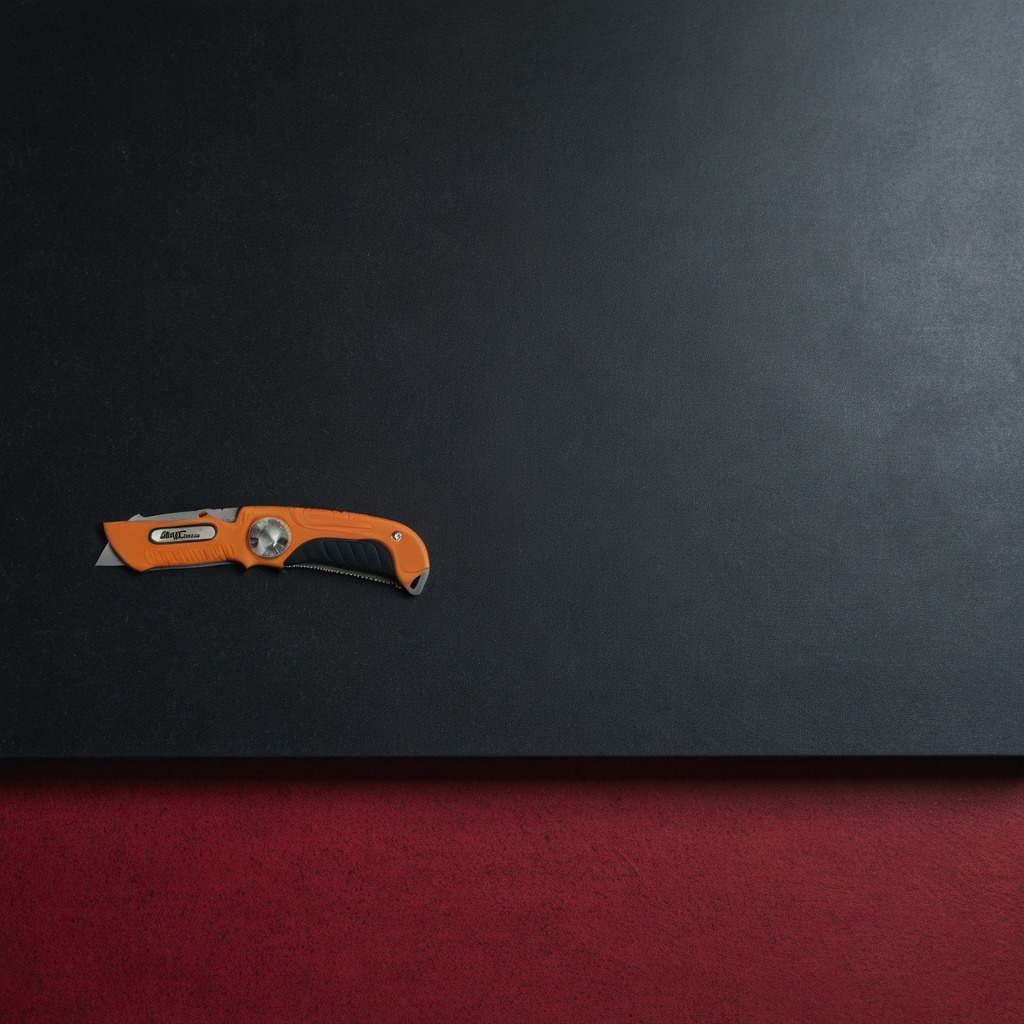
A utility knife lying on a clean granite tabletop covered with a red rubber mat inside a workshop at night dim ambient light soft shadows worn but beneath the mat